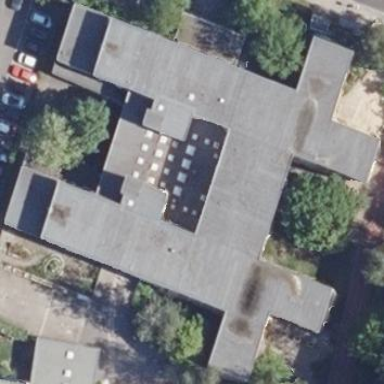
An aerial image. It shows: Flat-roofed school building.